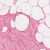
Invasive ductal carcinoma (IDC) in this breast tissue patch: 0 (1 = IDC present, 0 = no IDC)